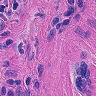
Metastatic tissue present: yes